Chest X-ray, AP view. Patient: 66 years old, sex F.
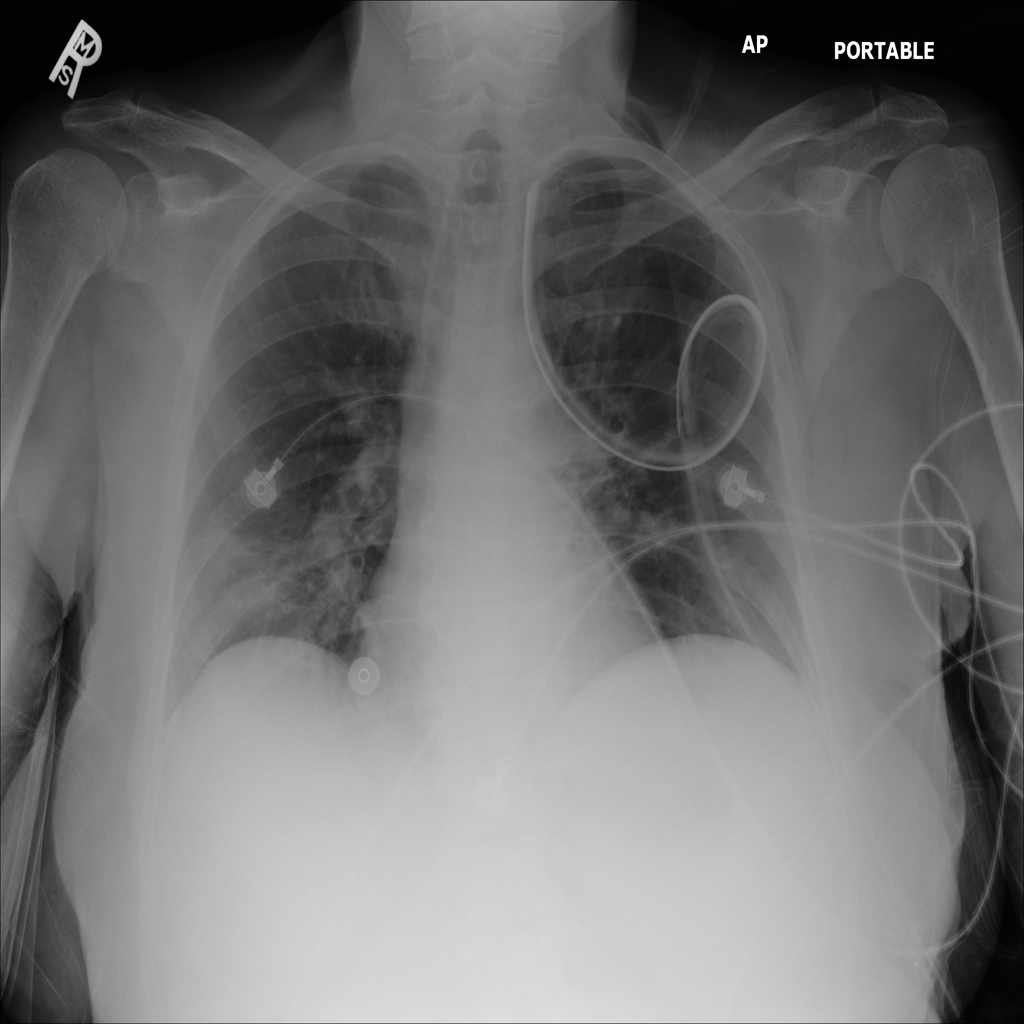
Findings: Atelectasis, Infiltration, Mass